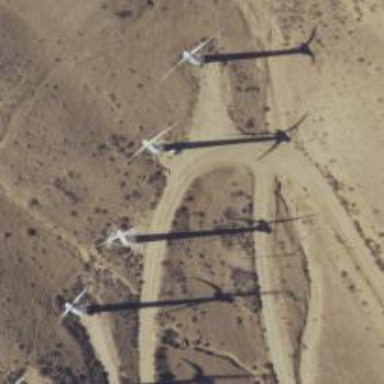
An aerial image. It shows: Wind turbine generating power.